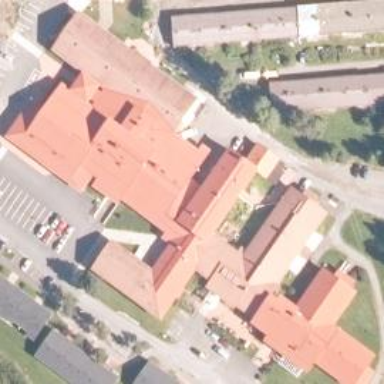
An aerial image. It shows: Hospital building.